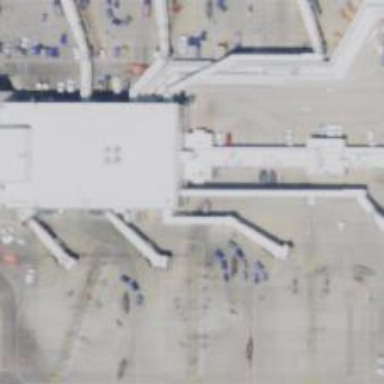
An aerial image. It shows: Airport gate.